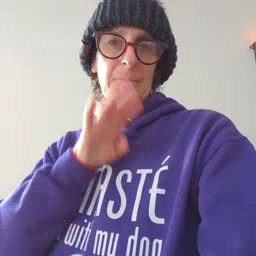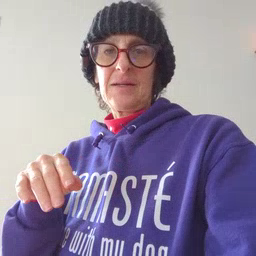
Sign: bee